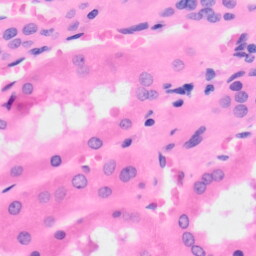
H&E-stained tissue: Kidney